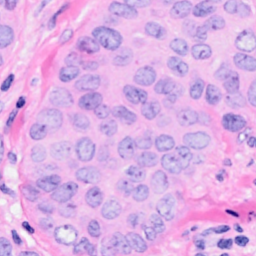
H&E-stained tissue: Breast